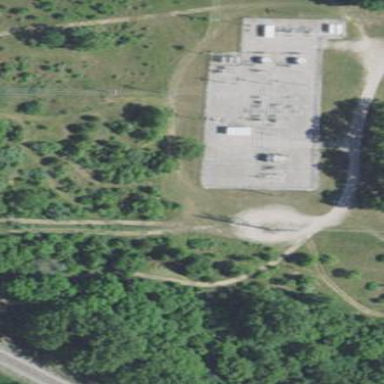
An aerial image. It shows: Distribution level power substation enclosed by fence.